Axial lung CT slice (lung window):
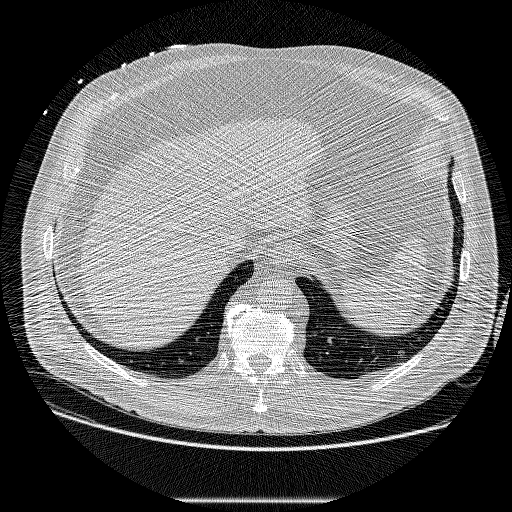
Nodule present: no